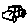
Label: car